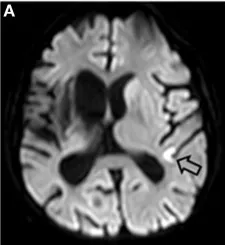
MRI images of brain. Diffusion-weighted imaging (DWI) 5 h after symptom onset showing multiple small hyperintensities in both hemispheres (open black arrows).
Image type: radiology (mri)